Question: So I was playing around with html, and I have made some links. By some magic power there is a magic space between the a-tags. I think it comes from the 'display: inline-block' instruction, however the question is ?
JsFiddle:
<URL>
Screenshot:

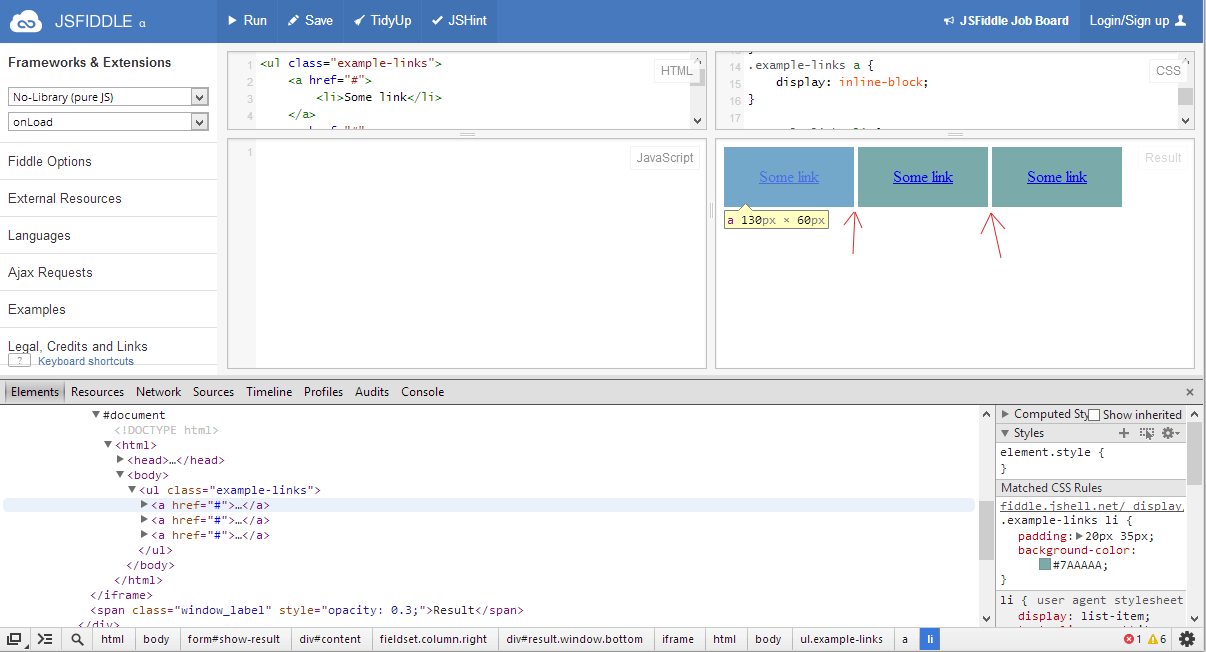
Answer: Your markup is invalid, start with embedding the a's in the li's, not the other way around.
And that magic space is not margin, it's the white space between your elements, which is mattering because you are using -block
Check out this question : <URL>